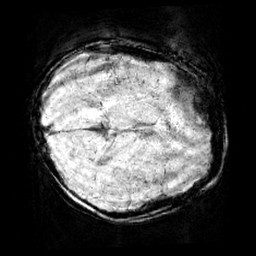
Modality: minIP
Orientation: axial
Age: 9
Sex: male
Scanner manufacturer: siemens
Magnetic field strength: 3 T
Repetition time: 0.027 s
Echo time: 0.02 s